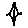
Label: star